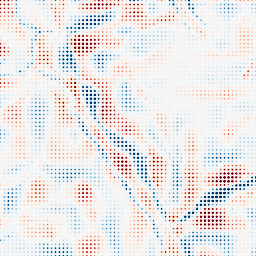
Category: wavelet
Decomposition family: wavelet_dwt
Decomposition parameters: wavelet: coif2
level: 5
Upsampling method: sinc_blackman
Upsampling parameters: scale: 8
kernel_size: 4
Upsampling scale: 8